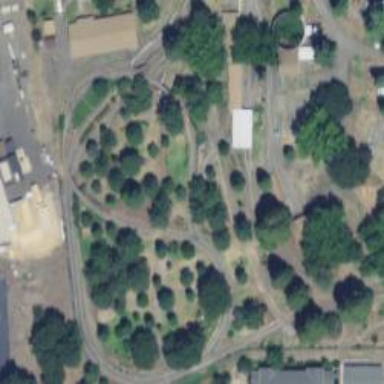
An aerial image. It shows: Miniature railway.